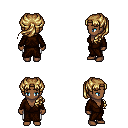
a pixel art fantasy rpg character, female body template, human, dark skin, brown robe, white pants, blonde princess hairstyle, four views (front, back, left, right), 2x2 character sprite sheet, small pixel art, hard edges, no anti-aliasing